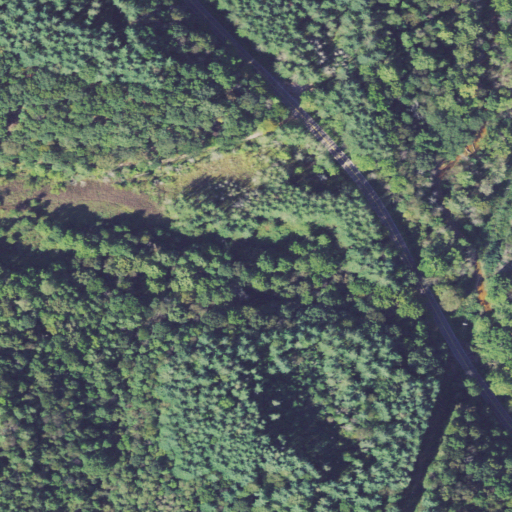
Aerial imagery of valley in Ohio named Long Hollow containing deciduous forest, evergreen forest, open development, mixed forest, and low intensity development